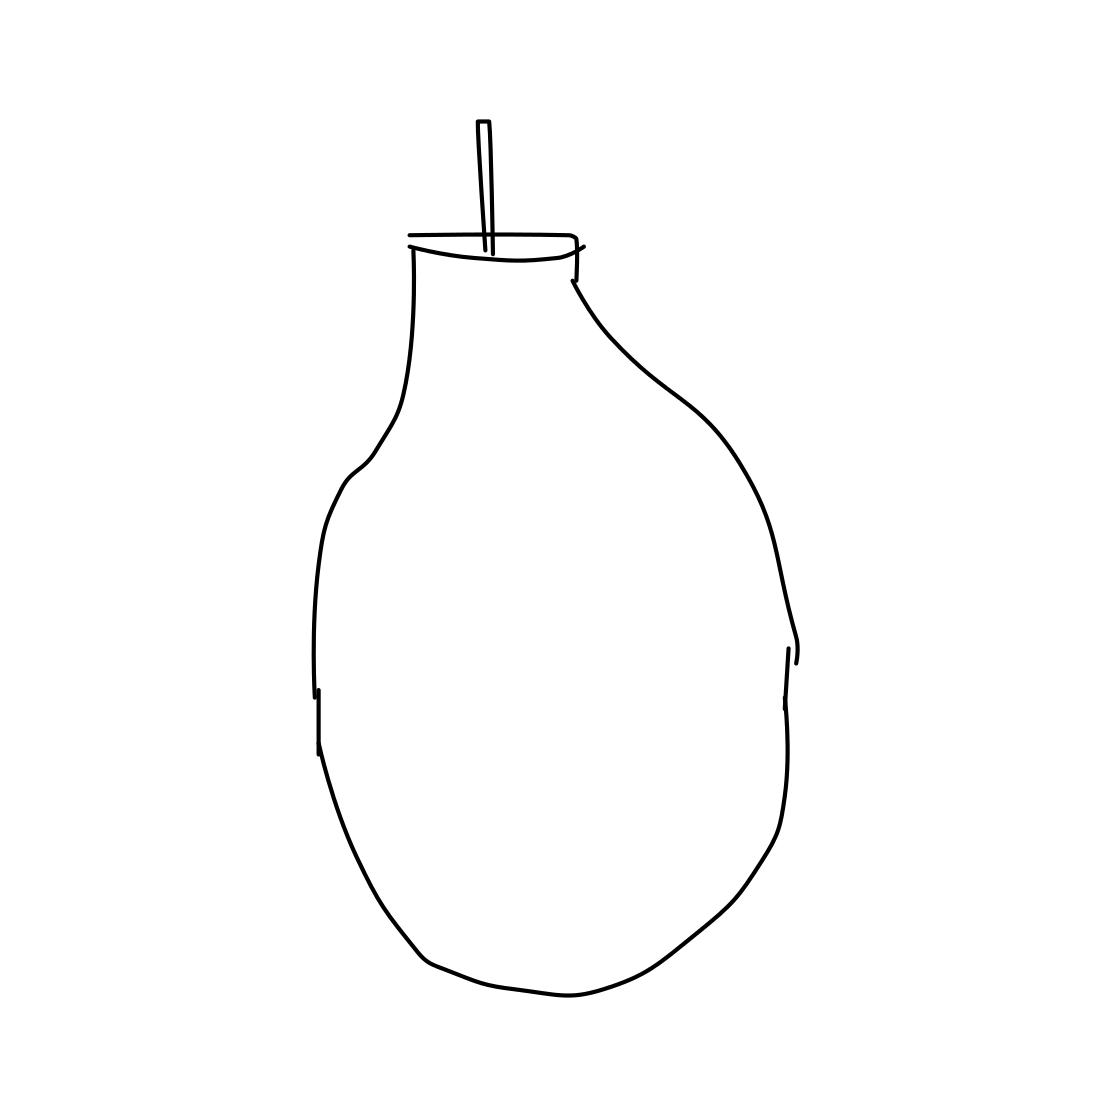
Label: pear